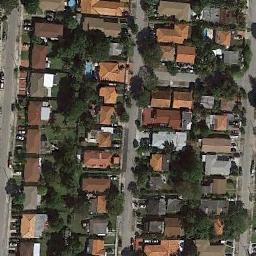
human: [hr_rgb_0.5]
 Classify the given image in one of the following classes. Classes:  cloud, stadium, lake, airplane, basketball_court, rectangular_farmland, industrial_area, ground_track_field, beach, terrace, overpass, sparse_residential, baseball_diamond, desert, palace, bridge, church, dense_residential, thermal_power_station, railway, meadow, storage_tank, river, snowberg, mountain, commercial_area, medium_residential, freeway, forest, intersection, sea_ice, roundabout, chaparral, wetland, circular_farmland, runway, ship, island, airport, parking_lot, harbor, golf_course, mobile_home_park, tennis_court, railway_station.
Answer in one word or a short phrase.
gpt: dense_residential